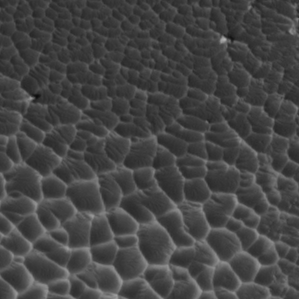
Label: non_frost